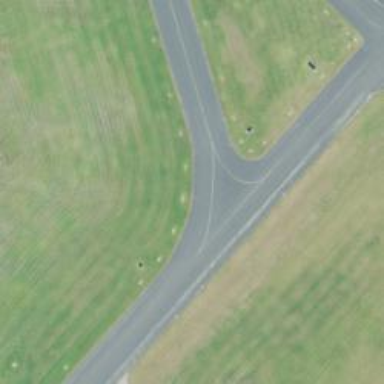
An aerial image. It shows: Taxiway at the airport with asphalt surface.